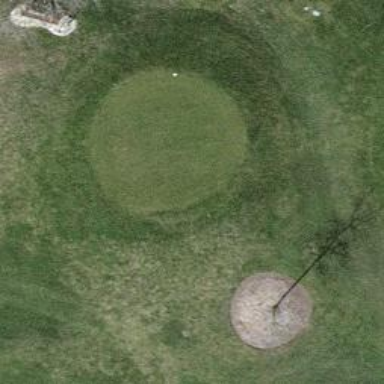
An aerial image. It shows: Grass area designated as golf tee.